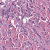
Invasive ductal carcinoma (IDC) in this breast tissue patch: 1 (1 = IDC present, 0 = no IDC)